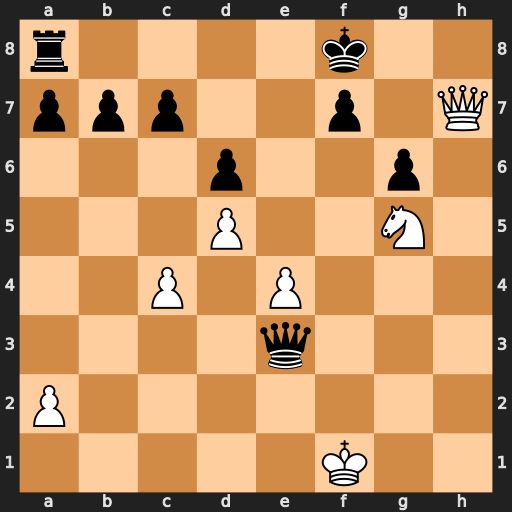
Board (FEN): r4k2/ppp2p1Q/3p2p1/3P2N1/2P1P3/4q3/P7/5K2
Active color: w
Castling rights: -
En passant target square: -
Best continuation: Qxf7#